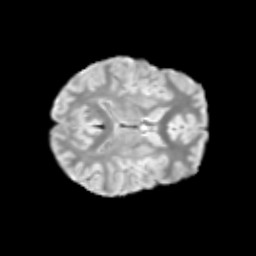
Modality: T2w
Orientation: axial
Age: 12
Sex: female
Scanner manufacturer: siemens
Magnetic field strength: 3 T
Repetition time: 3.8 s
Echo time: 0.07 s